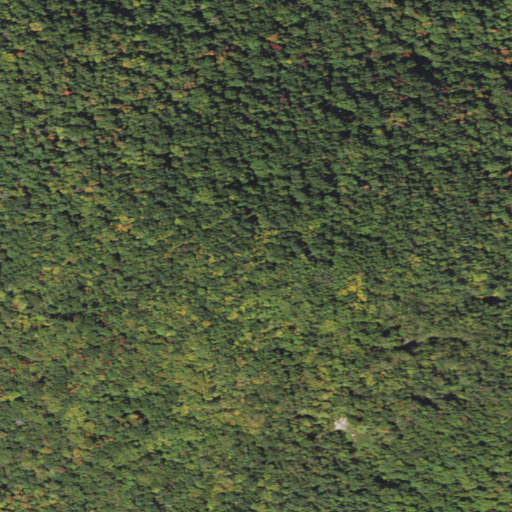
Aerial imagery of mountain in New Hampshire named Moose Mountain South Peak containing deciduous forest, mixed forest, and shrub